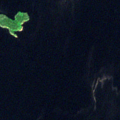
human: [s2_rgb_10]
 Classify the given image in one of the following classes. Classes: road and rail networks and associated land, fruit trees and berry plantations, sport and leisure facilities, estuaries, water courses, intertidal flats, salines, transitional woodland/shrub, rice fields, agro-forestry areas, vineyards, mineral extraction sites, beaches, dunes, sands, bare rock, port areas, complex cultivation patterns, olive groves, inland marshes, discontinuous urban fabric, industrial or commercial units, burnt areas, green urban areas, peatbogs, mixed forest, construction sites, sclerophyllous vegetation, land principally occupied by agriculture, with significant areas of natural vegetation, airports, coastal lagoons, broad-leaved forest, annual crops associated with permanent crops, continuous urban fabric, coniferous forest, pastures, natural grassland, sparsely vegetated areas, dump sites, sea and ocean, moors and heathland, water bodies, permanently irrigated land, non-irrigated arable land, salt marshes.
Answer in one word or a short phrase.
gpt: water bodies